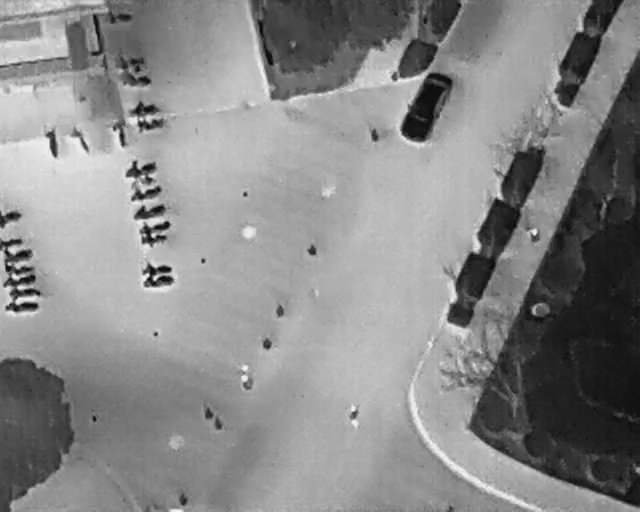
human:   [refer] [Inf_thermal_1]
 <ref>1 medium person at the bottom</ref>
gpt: <box>[[53, 79, 57, 82, 2]]</box>

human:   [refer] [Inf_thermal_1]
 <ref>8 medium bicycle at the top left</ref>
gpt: <box>[[17, 0, 19, 6, 2], [18, 8, 21, 15, 2], [19, 12, 22, 18, 11], [20, 17, 23, 24, 169], [22, 20, 24, 27, 169], [16, 24, 21, 27, 169], [10, 25, 14, 29, 147], [5, 26, 10, 29, 171]]</box>

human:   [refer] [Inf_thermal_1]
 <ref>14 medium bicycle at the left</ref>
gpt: <box>[[20, 29, 23, 36, 169], [21, 34, 23, 40, 169], [21, 37, 24, 44, 169], [22, 40, 25, 47, 169], [22, 43, 25, 49, 169], [23, 49, 25, 55, 176], [23, 51, 26, 57, 176], [0, 40, 3, 44, 2], [0, 44, 3, 49, 2], [1, 46, 4, 53, 164], [1, 49, 3, 55, 172], [2, 51, 4, 58, 169], [2, 54, 4, 60, 2], [2, 56, 4, 63, 2]]</box>